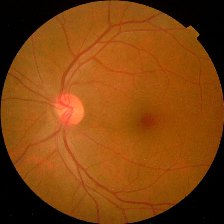
Diabetic retinopathy grade: No DR